Question: Is it possible to over extend and underline so that it goes further than the word itself?
Like so:

I tried:
'''
.numbers u {
width:200px;
}
'''
<URL>
I was hoping it would work but I got nothing.
Is there some sort of css trick to make this possible?
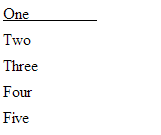
Answer: You can use <URL> pseudo, if you do not want to use this, than you need to feed '&nbsp;' on each 'u' tag
'''
.numbers u:after {
content: "a0a0a0a0";
}
'''
<URL>
Info: What's 00a0 here? It's a <URL>
Can also use something like
'''
.numbers u:after {
content: "................";
color: transparent;
}
'''
<URL> 'a0'
---
As far as browser support goes, 'content' as well as ':after' are supported in IE8, Side note, '::after' is supported in IE9 but using ':after' is just fine here. so support shouldn't matter much.